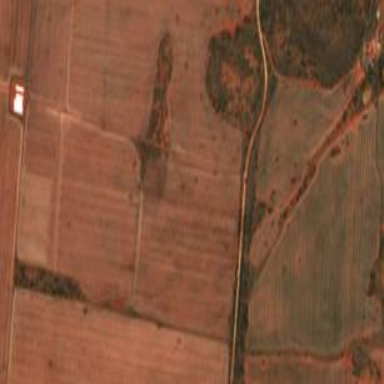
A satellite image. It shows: Farmland used to cultivate crops.